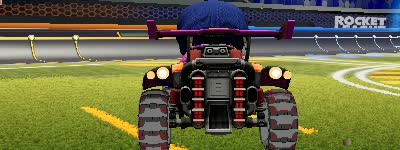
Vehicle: octane